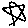
Label: star